Field crop: maize
Growth stage: 2
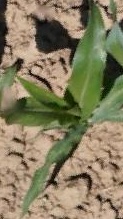
Species: maize